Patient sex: F
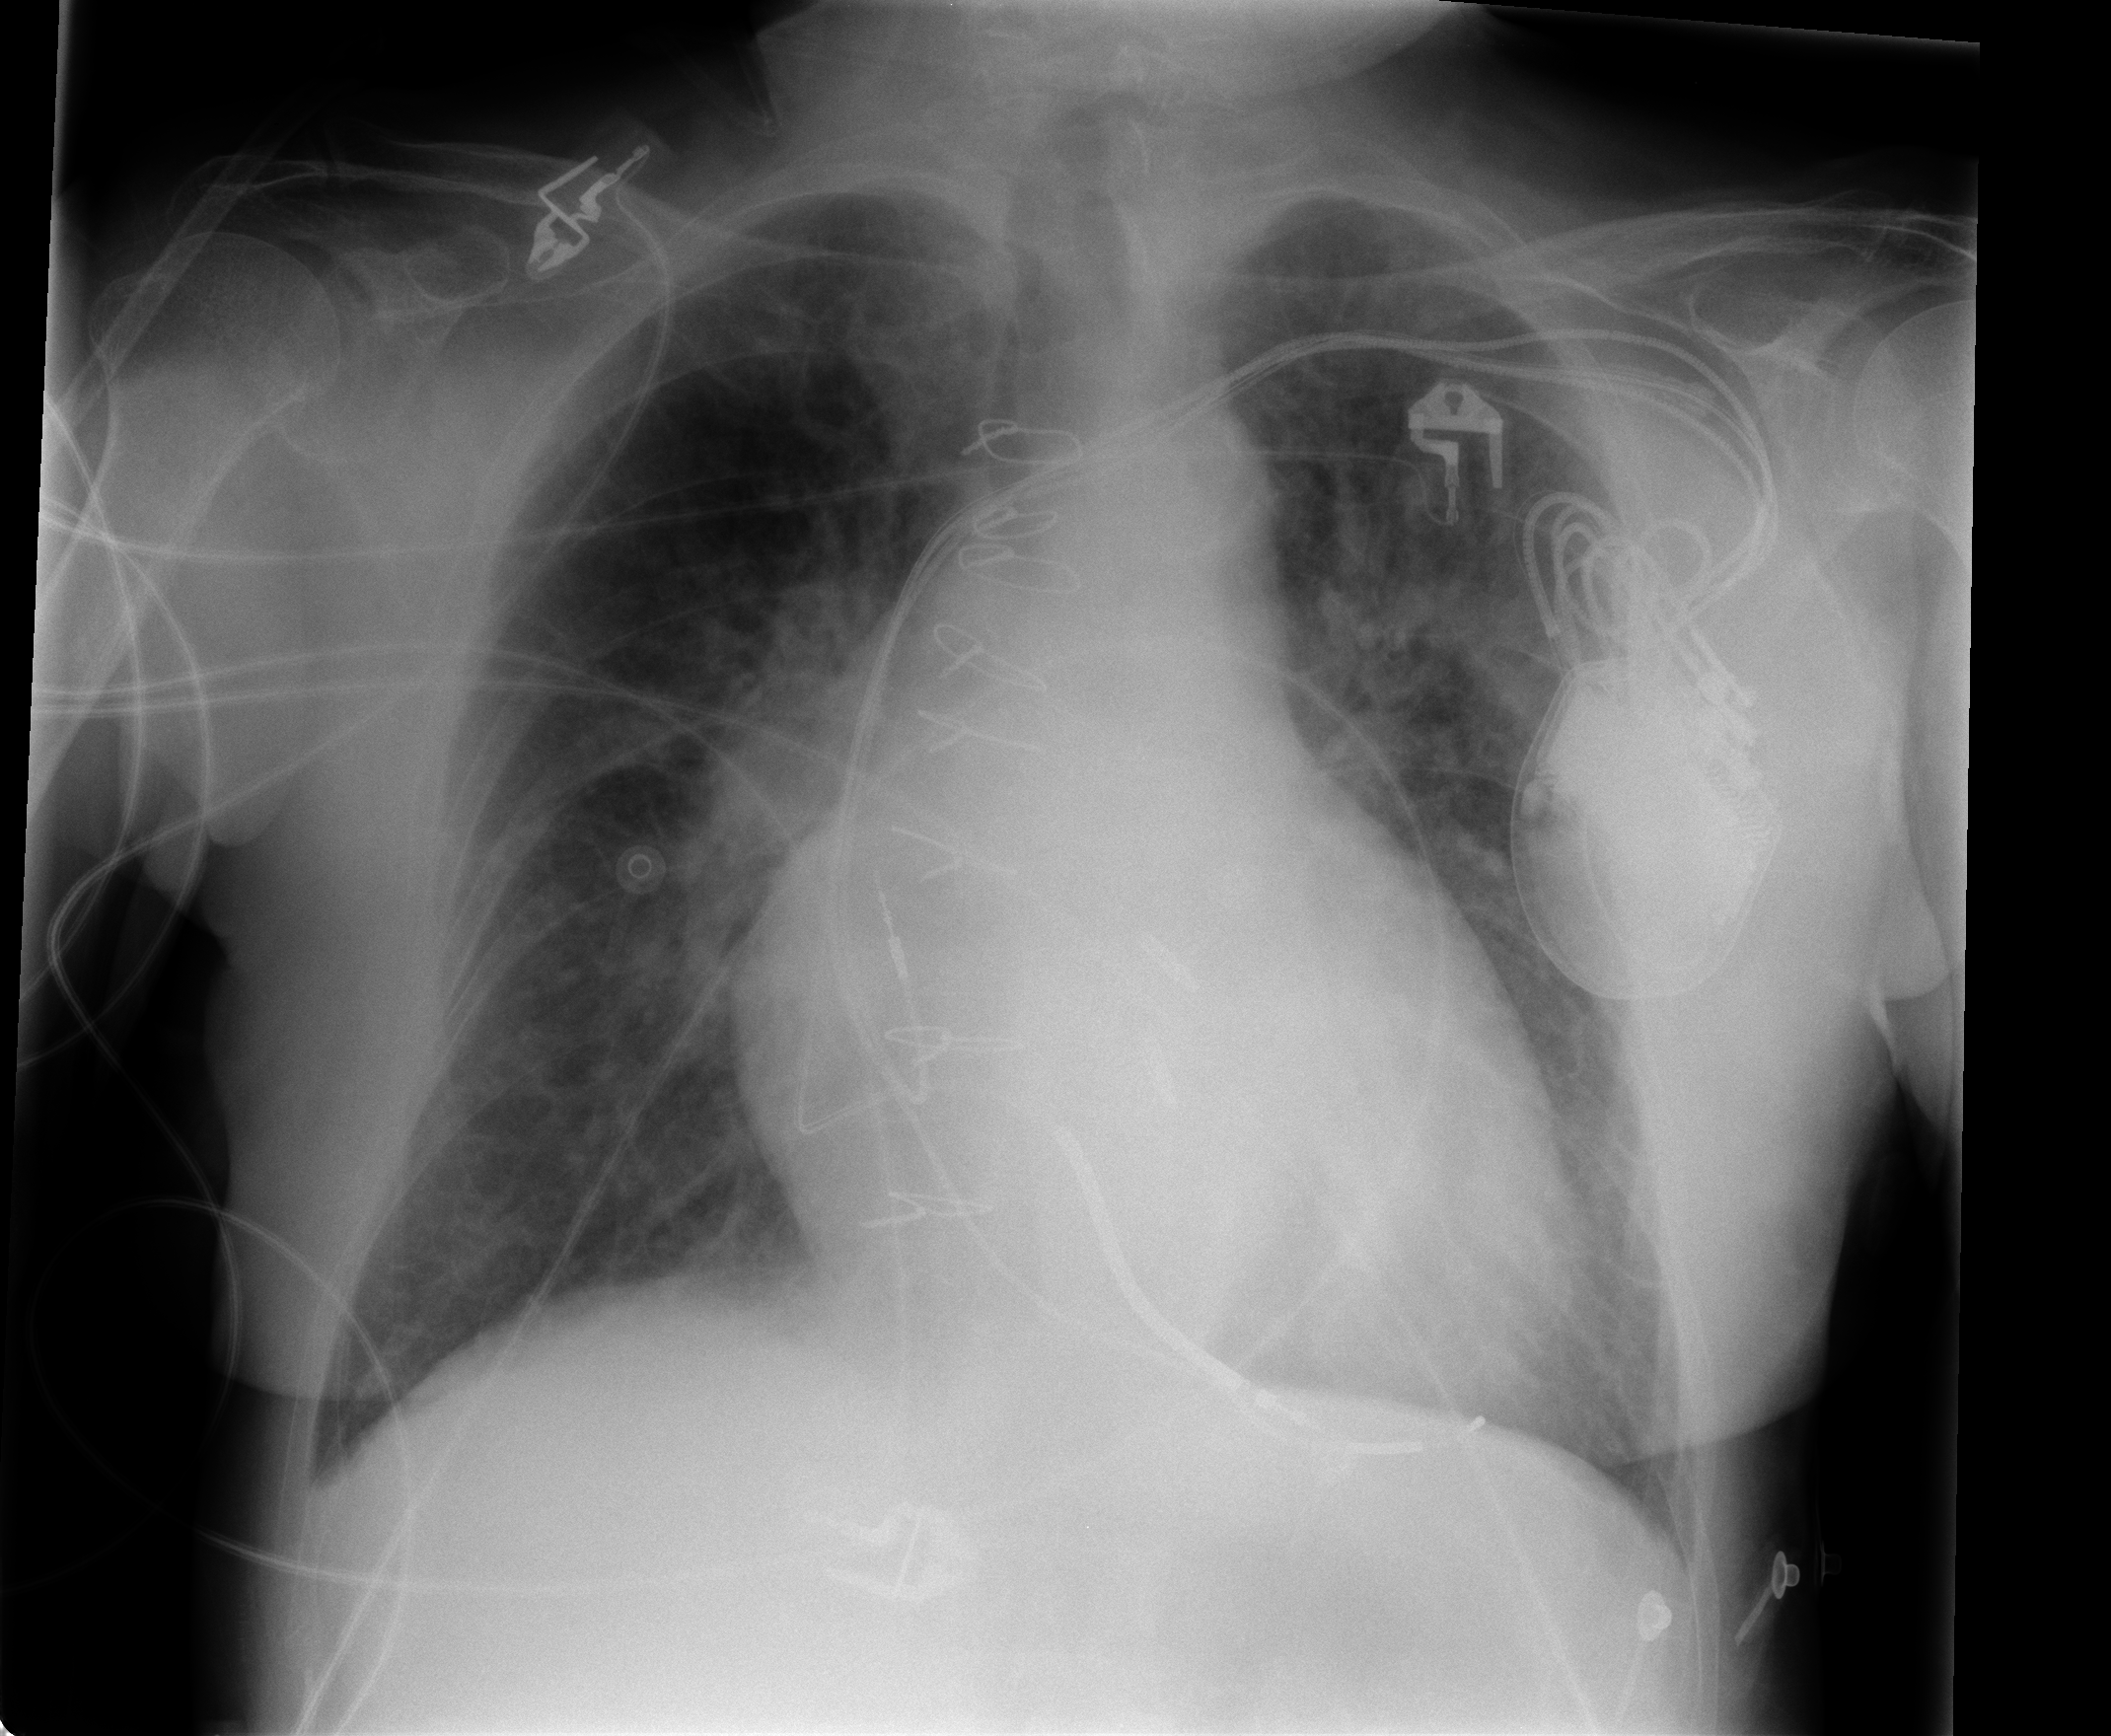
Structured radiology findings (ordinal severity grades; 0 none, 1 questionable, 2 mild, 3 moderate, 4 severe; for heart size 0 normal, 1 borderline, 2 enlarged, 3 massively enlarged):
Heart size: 2
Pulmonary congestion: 2
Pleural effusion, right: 1
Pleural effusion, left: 1
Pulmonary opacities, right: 0
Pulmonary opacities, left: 1
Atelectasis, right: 0
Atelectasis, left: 0